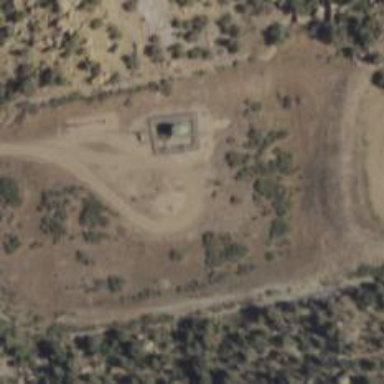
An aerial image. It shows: Storage tank with man-made structure.